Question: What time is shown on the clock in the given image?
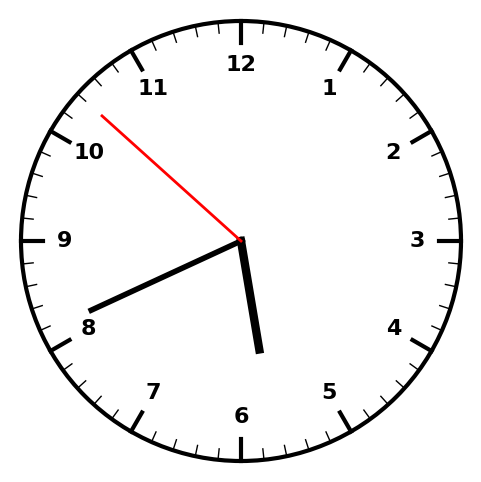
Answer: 05:40:52